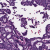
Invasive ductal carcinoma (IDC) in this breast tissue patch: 0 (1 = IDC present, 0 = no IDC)